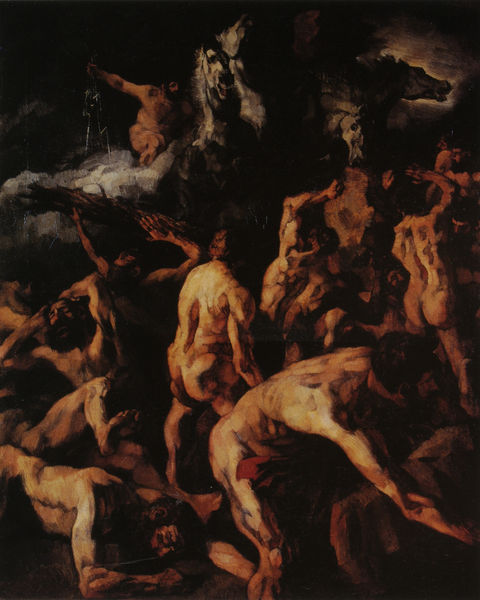
Titel: Gigantenschlacht
Künstler: Heinrich Wilhelm Trübner
Standort: Leipzig
Institution: Museum der Bildenden Künste
Schlagwörter: akt, baum, blau, dunkel, felsen, gemälde, gewitter, gott, gruppe, haut, himmel, kampf, kämpfer, körper, mann, meer, nackt, rubens, schatten, wasser, wolken, wunde, akte, grob, menschen, ocker, abend, bewegung, braun, brust, grau, hell, köpfe, licht, männer, nacht, orange, rücken, schwarz, weiss, rot, tier, tuch, wolke, bart, gericht, anatomie, arm, arme, barock, bibel, böse, inkarnat, leiche, mensch, schädel, stehen, tod, tot, hände, öl, baumstamm, stamm, dunkelheit, figur, haare, stehend, pferd, pferde, reiter, chaos, helldunkel, beine, ritt, bein, füße, gesäß, hintern, wellen, liegen, düster, abends, laufen, romantik, ölgemälde, angst, krieg, luft, schlacht, untergang, soldaten, muskeln, finster, goya, maler, nackte, liegend, zeigen, flucht, fleisch, roh, verderben, leiber, nacktheit, blut, blitze, haufen, gefahr, strafe, tote, furcht, panik, rennen, schrecken, tumult, kunst, mythologie, menschenmenge, kämpfen, beckmann, schein, verzweiflung, trübner, finsternis, wunden, albtraum, alptraum, altes testament, antik, apokalypse, aufgabe, aufgeben, blitz, christlich, der hoellensturz, dunkle, elend, entblöst, fegefeuer, gegner, giganten, gigantenschlacht, grausamm, griechen, götter, hilfe, hölle, jjjjjjjjjj, jüngstes gericht, kampfszene, krankheit, kämpfend, leid, leiden, leonidas, mahr, manierismus, massaker, muskel, mäne, niederlage, orkus, peter paul rubens, plastikzität, plastizität, qual, renessance, schmerz, schrcken, schreien, seuche, sparta, spartaner, teufel, thor, umkommen, verdammnis, verdammt, verdammte, verschlungen, wokc, zeus, olymp, pferdekopf, drachen, ringen, interaktion, feurig, blitzbündel, pferdekoipf